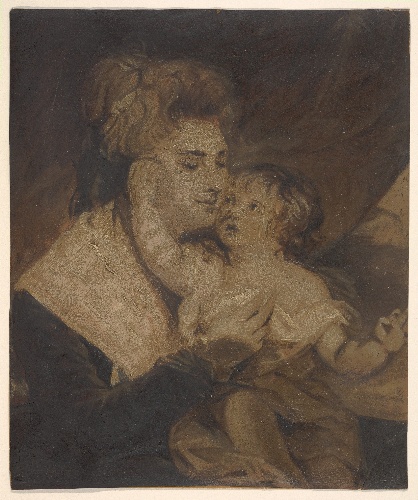
Title: Lady Dashwood and Her Son
Artist: Sir Joshua Reynolds|Charles Howard Hodges
Artist bio: British, Plympton 1723–1792 London|British, London 1764–1837 Amsterdam
Date: ca. 1785
Object type: Painting
Classification: Paintings
Medium: Oil on paper
Dimensions: Sheet: 9 x 7 1/2 in. (22.9 x 19.1 cm)
Department: Drawings and Prints
Credit line: The Elisha Whittelsey Collection, The Elisha Whittelsey Fund, 1954
Accession year: 1954
Repository: Metropolitan Museum of Art, New York, NY
Tags: Boys|Mothers|Women|Portraits